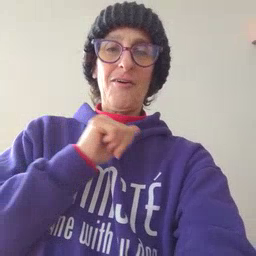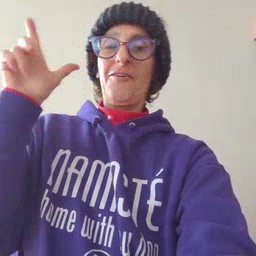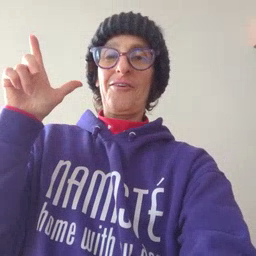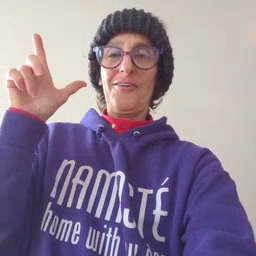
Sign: all